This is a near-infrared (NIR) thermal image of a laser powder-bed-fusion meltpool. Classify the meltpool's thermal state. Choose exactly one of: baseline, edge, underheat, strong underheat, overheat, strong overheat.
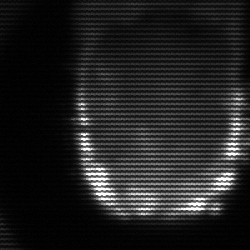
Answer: baseline